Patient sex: M
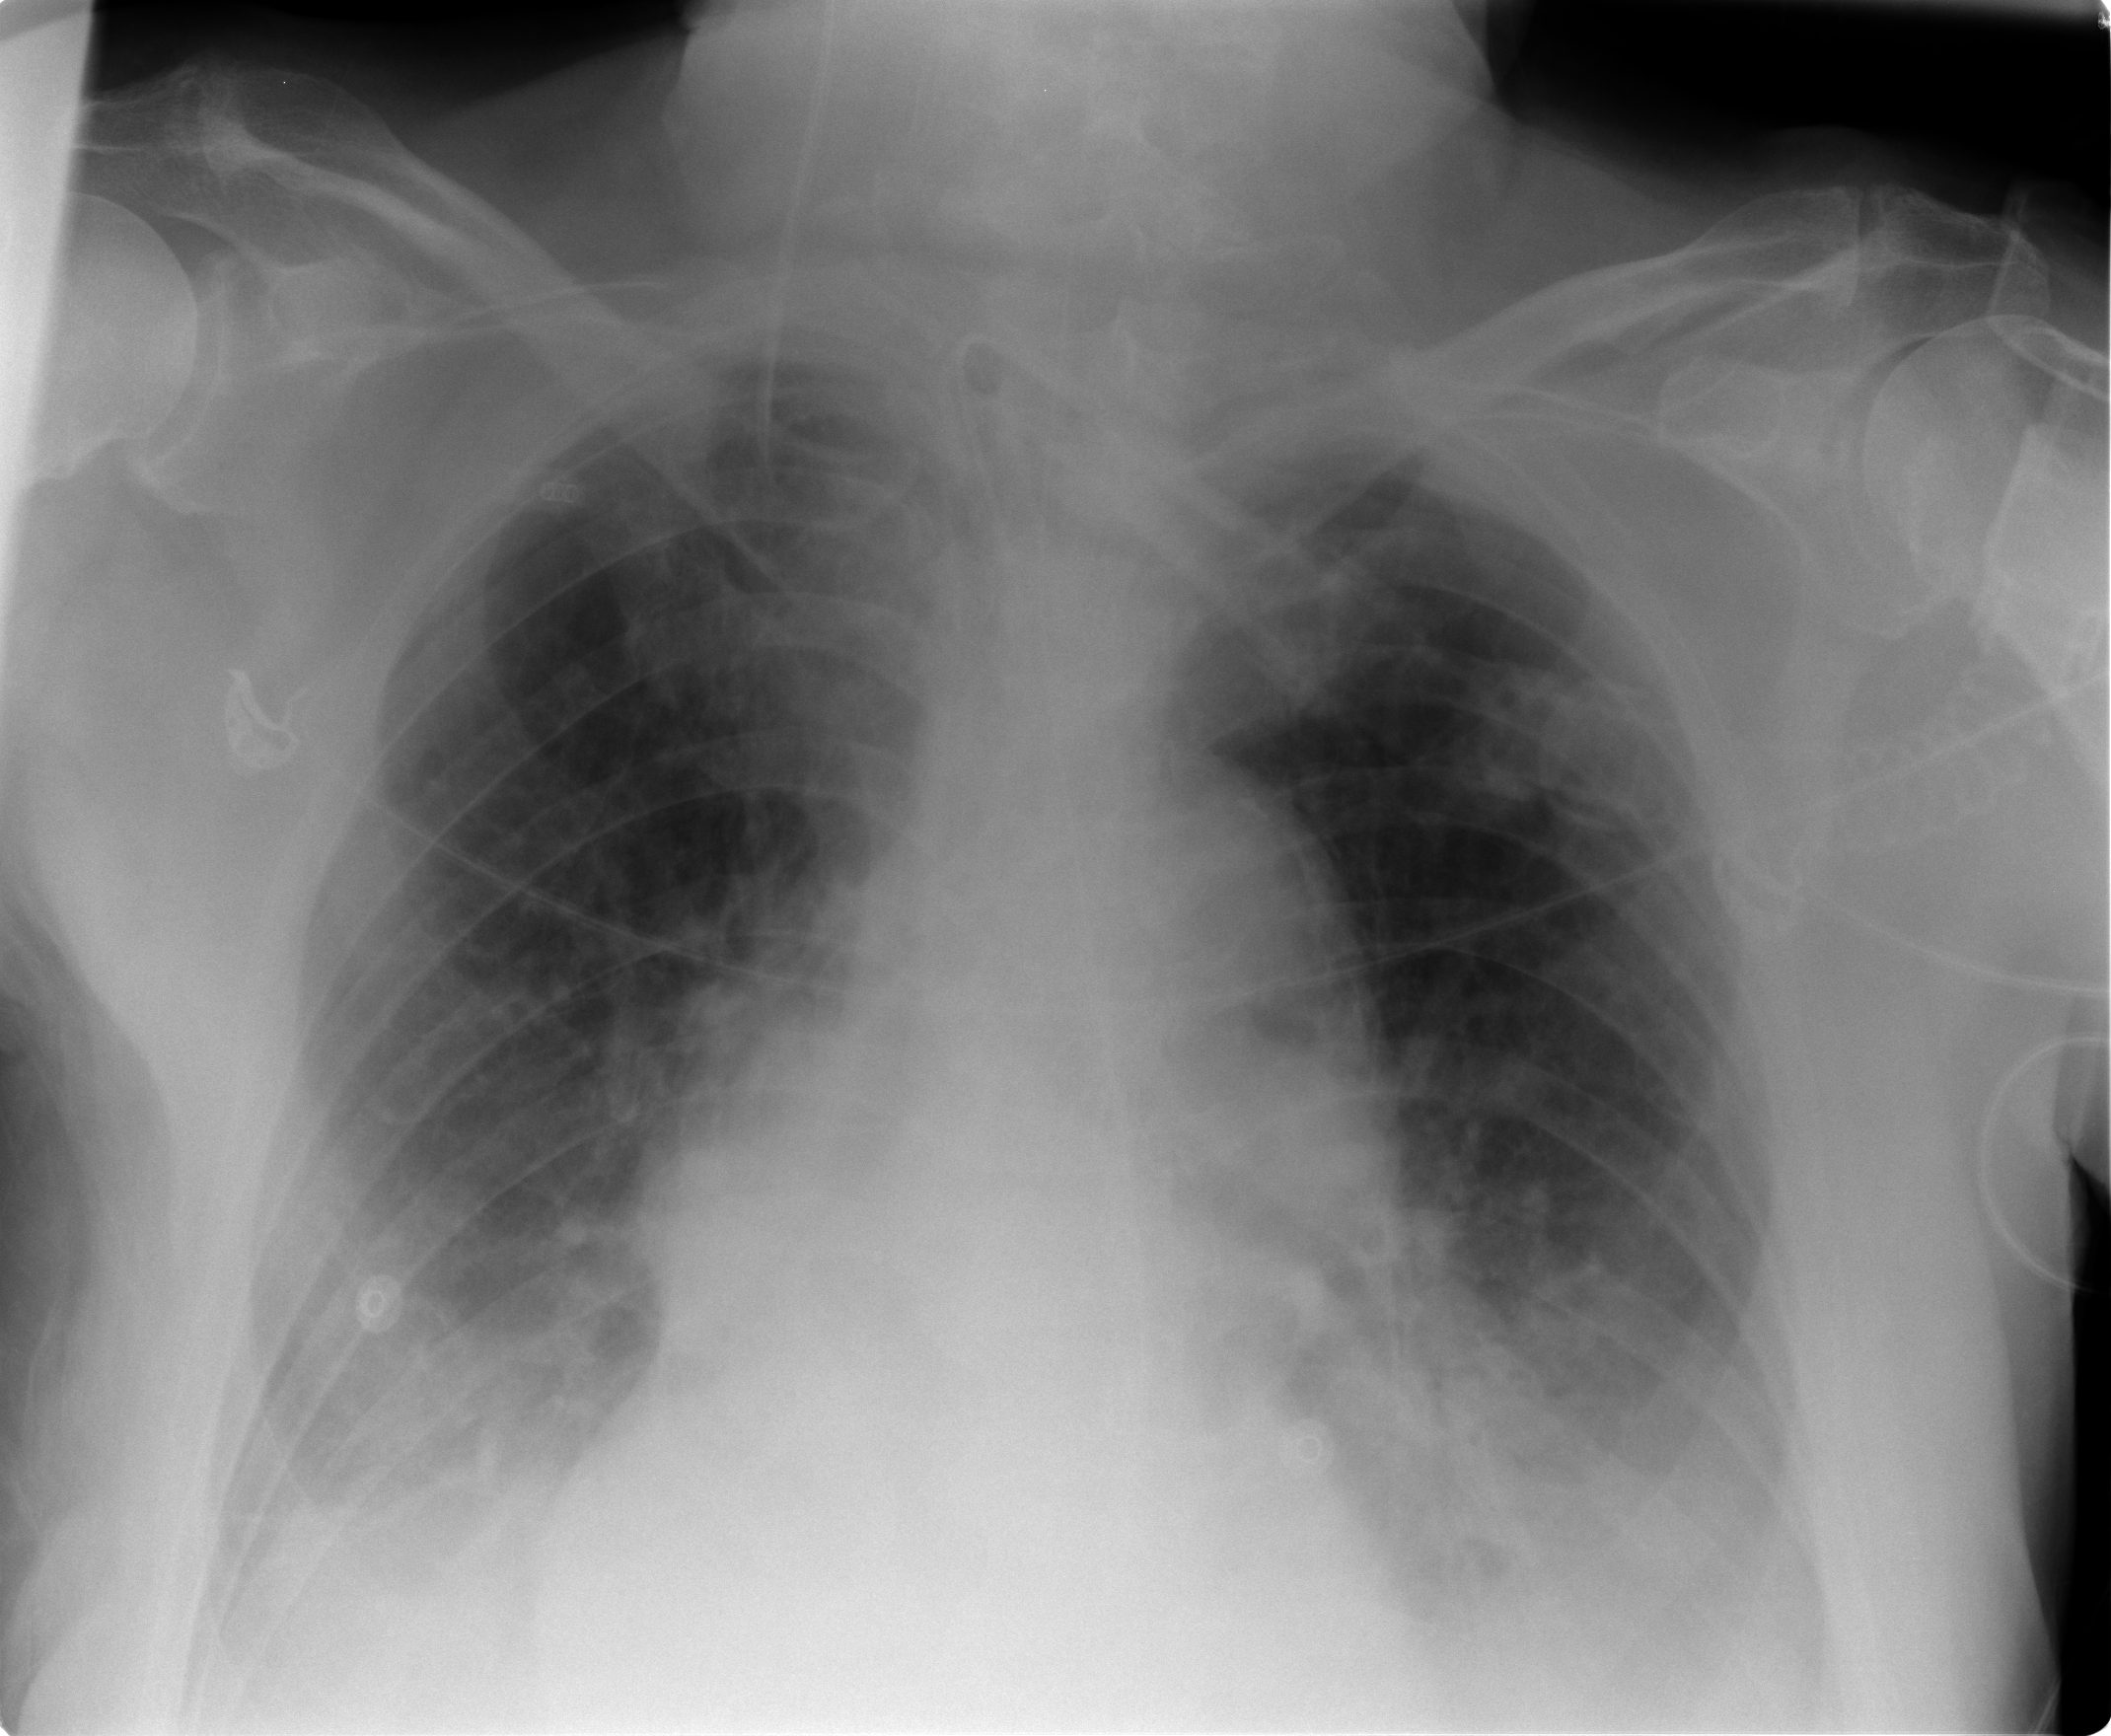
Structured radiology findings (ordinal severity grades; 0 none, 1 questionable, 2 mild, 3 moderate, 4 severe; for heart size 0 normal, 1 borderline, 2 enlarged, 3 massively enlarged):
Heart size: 1
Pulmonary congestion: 2
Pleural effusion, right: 3
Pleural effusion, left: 3
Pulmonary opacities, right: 0
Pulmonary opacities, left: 0
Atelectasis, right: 3
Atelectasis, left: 3